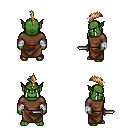
a pixel art fantasy rpg character, male body template, orc, green skin, brown long-sleeve shirt, robe skirt, blonde mohawk hairstyle, white cloth bandages, dagger, four views (front, back, left, right), 2x2 character sprite sheet, small pixel art, hard edges, no anti-aliasing